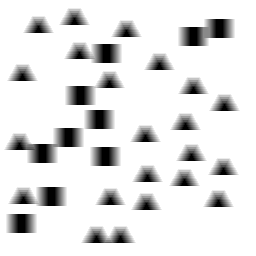
Squares: 10
Triangles: 22
Stars: 0
Total shapes: 32